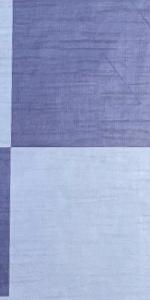
Label: Empty